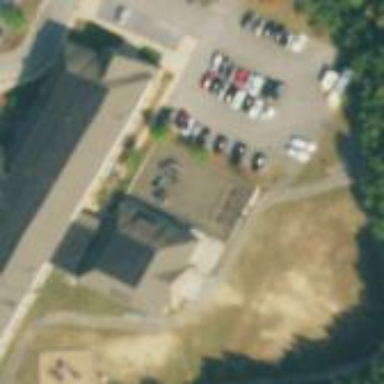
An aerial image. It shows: Parking area.